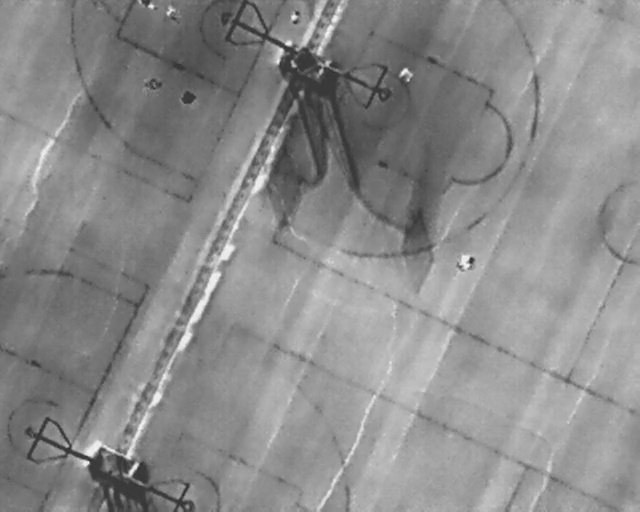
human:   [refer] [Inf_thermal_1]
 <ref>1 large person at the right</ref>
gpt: <box>[[71, 49, 74, 53, 2]]</box>